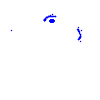
Particle: electron